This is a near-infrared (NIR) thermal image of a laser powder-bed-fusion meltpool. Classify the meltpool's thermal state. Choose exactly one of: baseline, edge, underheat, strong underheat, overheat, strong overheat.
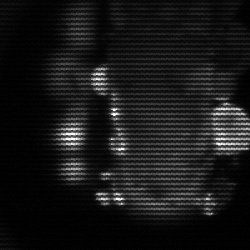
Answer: strong underheat